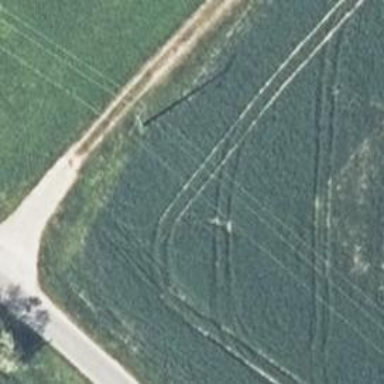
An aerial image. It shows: Minor power line with 3 cables.